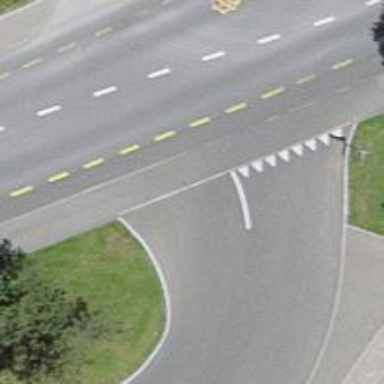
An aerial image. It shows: Road with "give way" sign.